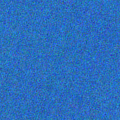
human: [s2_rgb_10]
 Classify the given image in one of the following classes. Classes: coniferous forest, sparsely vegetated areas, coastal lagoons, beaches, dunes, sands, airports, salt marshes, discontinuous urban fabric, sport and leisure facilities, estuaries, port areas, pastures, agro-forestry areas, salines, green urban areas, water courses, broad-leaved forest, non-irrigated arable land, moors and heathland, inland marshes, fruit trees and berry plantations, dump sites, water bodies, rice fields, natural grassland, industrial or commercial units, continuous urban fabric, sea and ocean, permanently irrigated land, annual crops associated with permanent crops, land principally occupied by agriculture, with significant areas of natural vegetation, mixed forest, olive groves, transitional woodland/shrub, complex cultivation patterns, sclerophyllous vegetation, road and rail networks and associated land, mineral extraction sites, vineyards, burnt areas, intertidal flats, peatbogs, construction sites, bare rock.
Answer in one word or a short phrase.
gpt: sea and ocean